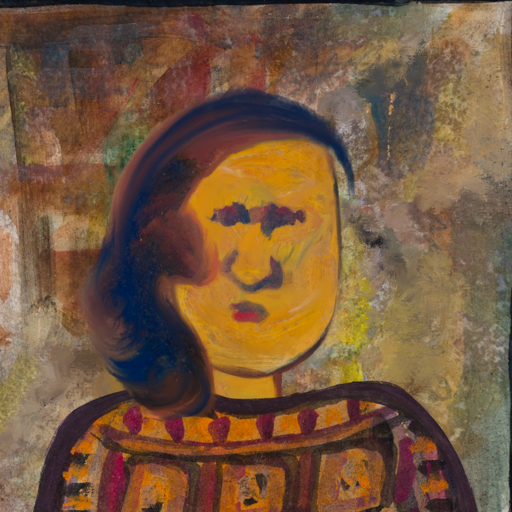
Background: Mosgoul, Head And Neck Front: After_Raid, Face Front: In_The_Sun, Bust: Doll, Hair Front: Mother_And_Son_Son, Head Accessory: Blank, Second Necklace: Blank, Necklace: Blank, Baby: Blank